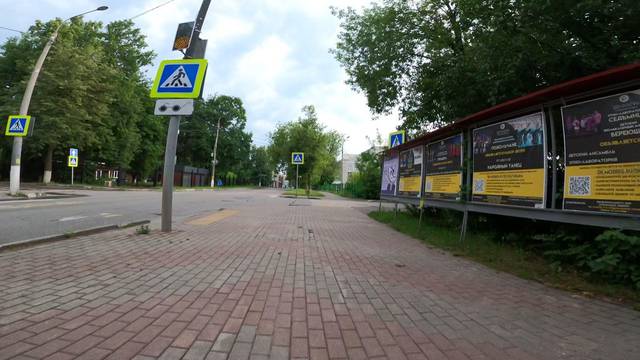
Region: Russia
Coordinates: 55.434, 37.544